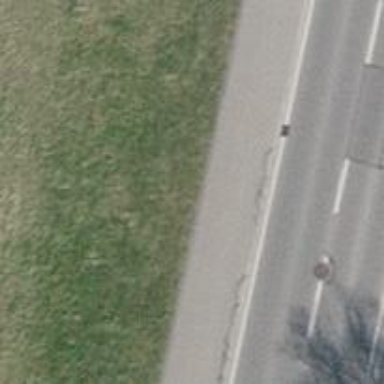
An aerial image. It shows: Road with steps.